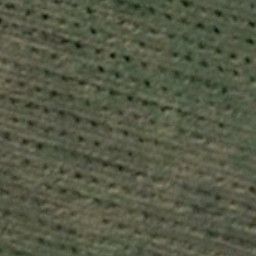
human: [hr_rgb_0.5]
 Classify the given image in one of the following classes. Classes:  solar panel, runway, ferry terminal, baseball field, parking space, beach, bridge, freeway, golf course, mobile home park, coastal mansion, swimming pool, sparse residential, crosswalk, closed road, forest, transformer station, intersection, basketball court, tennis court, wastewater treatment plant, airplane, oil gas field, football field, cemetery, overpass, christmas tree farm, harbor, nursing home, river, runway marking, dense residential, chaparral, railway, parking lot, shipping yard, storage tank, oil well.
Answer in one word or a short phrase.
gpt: christmas tree farm